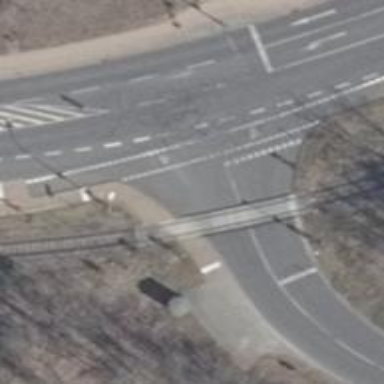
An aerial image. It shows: Railway crossing.